Field crop: maize
Growth stage: 2
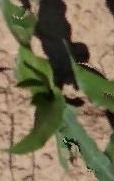
Species: maize